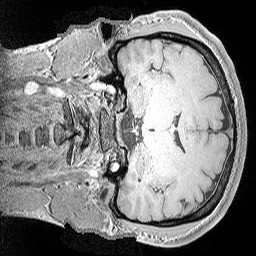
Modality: MP2RAGE
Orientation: coronal
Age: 29
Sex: male
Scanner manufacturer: siemens
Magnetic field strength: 3 T
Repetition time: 5 s
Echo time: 0.00298 s